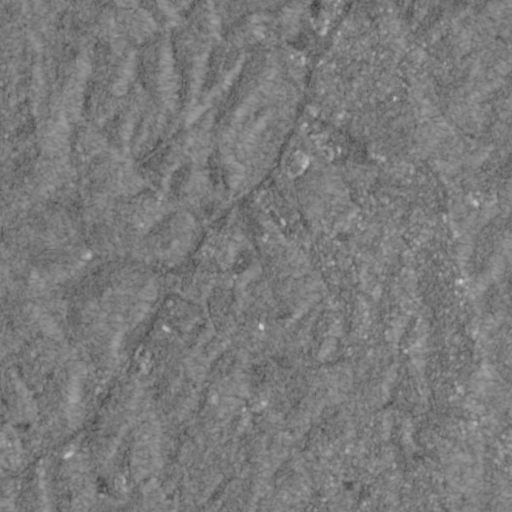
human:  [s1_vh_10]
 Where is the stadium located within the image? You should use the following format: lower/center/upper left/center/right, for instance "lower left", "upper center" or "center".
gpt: The stadium is located in the lower right of the image.
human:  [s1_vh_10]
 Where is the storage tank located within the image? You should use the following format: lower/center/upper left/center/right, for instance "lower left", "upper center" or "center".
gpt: The storage tank is located in the lower right of the image.
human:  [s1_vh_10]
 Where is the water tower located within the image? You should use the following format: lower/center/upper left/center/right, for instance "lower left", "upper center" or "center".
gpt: The water tower is located in the lower right of the image.
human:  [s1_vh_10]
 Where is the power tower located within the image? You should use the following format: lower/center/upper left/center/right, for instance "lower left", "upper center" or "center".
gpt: There is no power tower in the image.

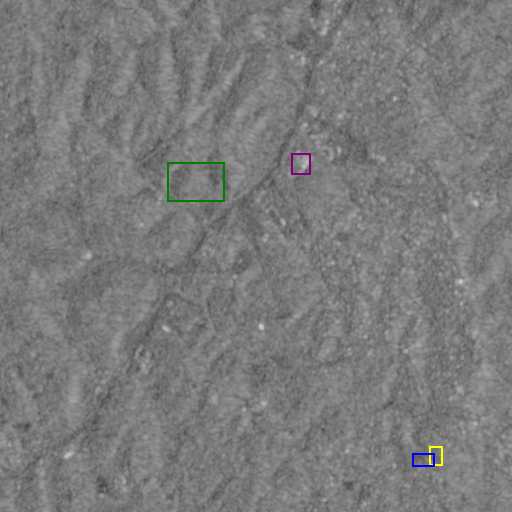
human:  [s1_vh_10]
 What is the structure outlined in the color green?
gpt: The structure outlined in green is a crop field.
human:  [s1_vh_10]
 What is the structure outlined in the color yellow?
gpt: The structure outlined in yellow is a park.
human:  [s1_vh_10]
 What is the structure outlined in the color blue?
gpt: The structure outlined in blue is a stadium.
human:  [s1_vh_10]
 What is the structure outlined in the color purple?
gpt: The structure outlined in purple is a building.
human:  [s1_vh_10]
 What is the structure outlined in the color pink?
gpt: There is no pink outline.